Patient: sex F, age 59
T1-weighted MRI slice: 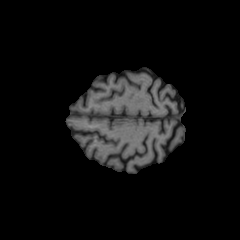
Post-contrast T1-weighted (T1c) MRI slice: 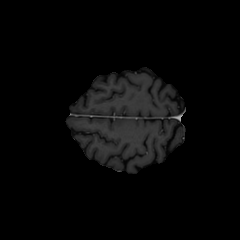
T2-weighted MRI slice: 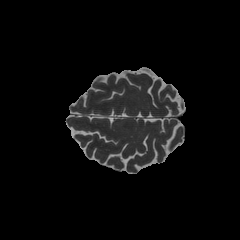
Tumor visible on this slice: no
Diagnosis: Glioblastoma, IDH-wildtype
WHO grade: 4